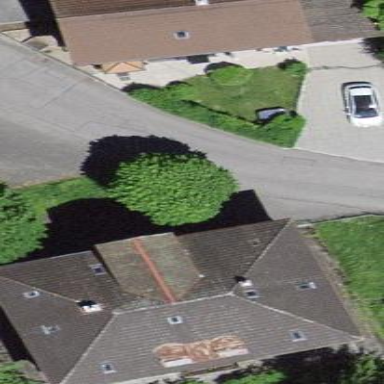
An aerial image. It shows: Residential building.